Question: i have a very simple webapp and cannot get .js and .css files from the server by '<script>' and '<link>' tags.
error: 'GET http://localhost:8080/resources/js/lib.js 404 (Not Found)'
this is my index.jsp:
'''
<html>
<head>
<jsp:include page="/pages/general/scripts.jsp"/>
</head>
<body>
...
</body>
</html>
'''
this is scripts.jsp:
'''
<script src="https://ajax.googleapis.com/ajax/libs/jquery/1.8.3/jquery.min.js"></script>
<script type="text/javascript" src="/resources/js/lib.js"></script>
<link rel="stylesheet" type="text/css" href="/resources/css/style.css">
'''
my files:

what am i doing wrong here?
EDIT: btw, i checked and i can easily reach the files by their url. if i access localhost:8080/myApp/resources/js/lib.js then i see the file's content.
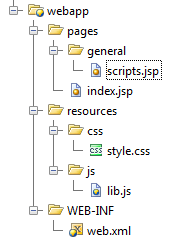
Answer: '''
<script type="text/javascript" src="/resources/js/lib.js"></script>
'''
I suspect path is not proper. Try something like